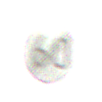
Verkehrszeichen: EndeGeschwindigkeit60
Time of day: SunriseSunset
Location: Outdoor (Suburban)
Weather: PartlyCloudy
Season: NotSpecified
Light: Natural